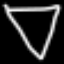
Label: diamond